Interaction volume radius: 10 \u00c5
Interaction volume height: 20 \u00c5
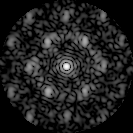
Disorder parameter: 0.6037